Question: I've been taking heapshots of a certain process. All the leaked objects in all the shots originate in this method:
'''
- (void)setArticle:(Article *)article
{
if (_article != article)
{
[self.navigationController popToViewController:self animated:YES];
[_article removeObserver:self forKeyPath:kArticleObservationKey];
[_article release];
_article = [article retain];
[_article addObserver:self forKeyPath:kArticleObservationKey options:NSKeyValueObservingOptionNew context:&__ArticleObservingContext];
[_article loadIfNeededWithPriority:OGRequestPriorityHigh downloadAllImage:NO];
[_article fetchRelatedStories];
}
[self resetArticleView]; // 65% of heapshot allocations
if ([_article.isStub boolValue])
{
[self.view showSpinner];
}
if (_article)
{
[Analytics articleReadWithParmeters:[NSDictionary dictionaryWithObject:_article.idOnServer forKey:AnalyticsKeyArticleId]]; // 32% of heapshot allocations
}
}
'''
Here is the actual heapshot, they all look identical to this:

I've got few questions:
1. What are my next steps? I don't see any leaks in this method, why is it featured so prominently in the heapshots?
2. The [self resetArticleView] has a little 65% next to it, but that particular method shows up in none of the stack traces for my leaked objects. Am I misunderstanding what that particular 65% designation means? If it does mean that it contains 65% of the leaked allocations, why is that method not in any stack traces?
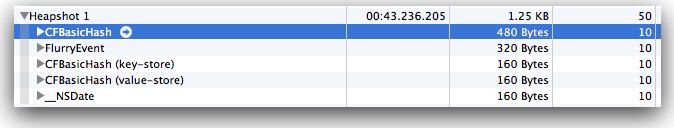
Answer: Turn on retain event tracking in the allocations instrument and see what is retaining the objects...
You'll likely find this interesting, too. <URL>
Note that the point of leak and the point of allocation may not be the same, which is why you'll see methods showing up that don't show up in any current backtrace; the method may be the source of the allocation, but the leak itself is due to an over-retain elsewhere.
(I'm not sure what % you are referring to -- got a screenshot of that?)